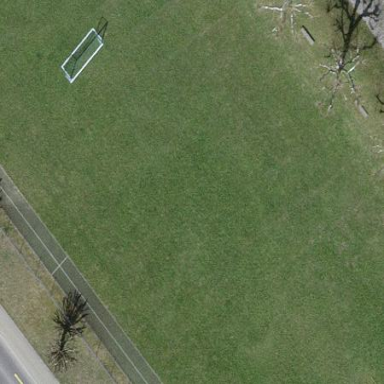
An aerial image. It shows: Grass pitch for leisure activities.